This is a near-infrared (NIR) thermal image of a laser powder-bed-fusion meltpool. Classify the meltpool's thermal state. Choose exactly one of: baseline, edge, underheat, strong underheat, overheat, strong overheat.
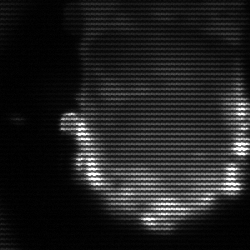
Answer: baseline